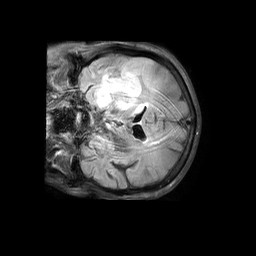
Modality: FLAIR
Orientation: coronal
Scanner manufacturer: philips
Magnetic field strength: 3 T
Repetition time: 11 s
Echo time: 0.12 s